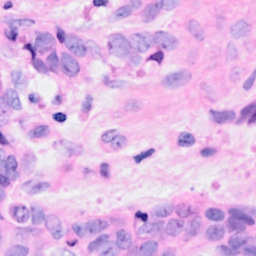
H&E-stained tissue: Breast